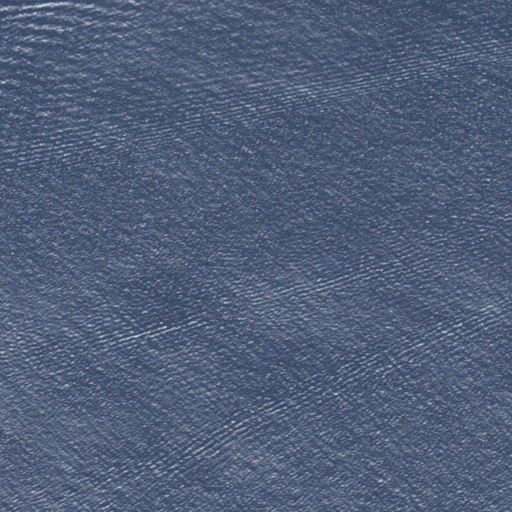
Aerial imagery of island in Massachusetts named Ragged Ledge containing only open water